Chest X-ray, AP view. Patient: 65 years old, sex M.
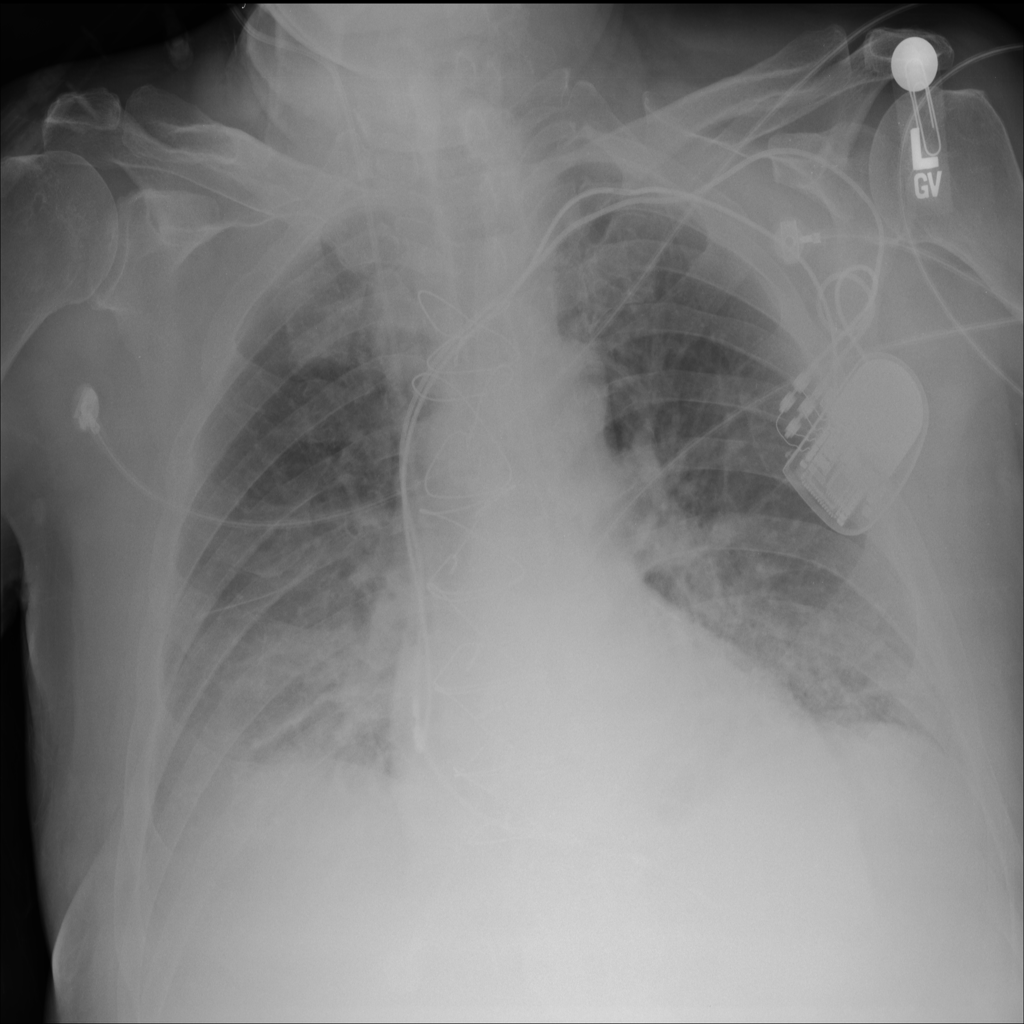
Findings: Effusion, Infiltration